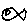
Label: fish